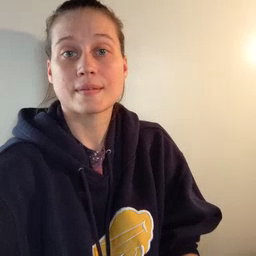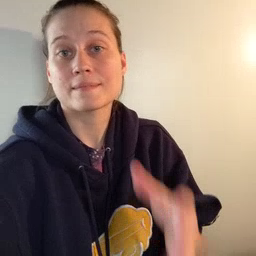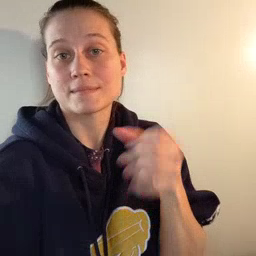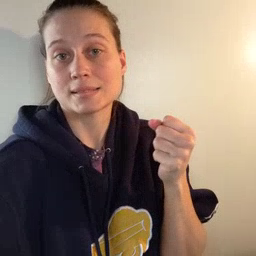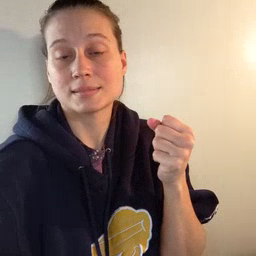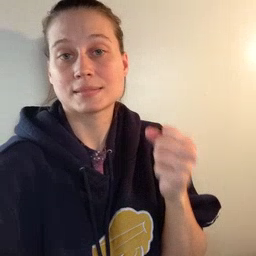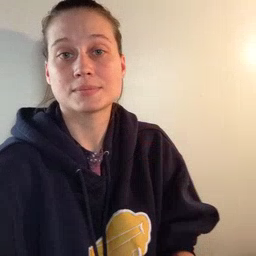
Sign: fast